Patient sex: M
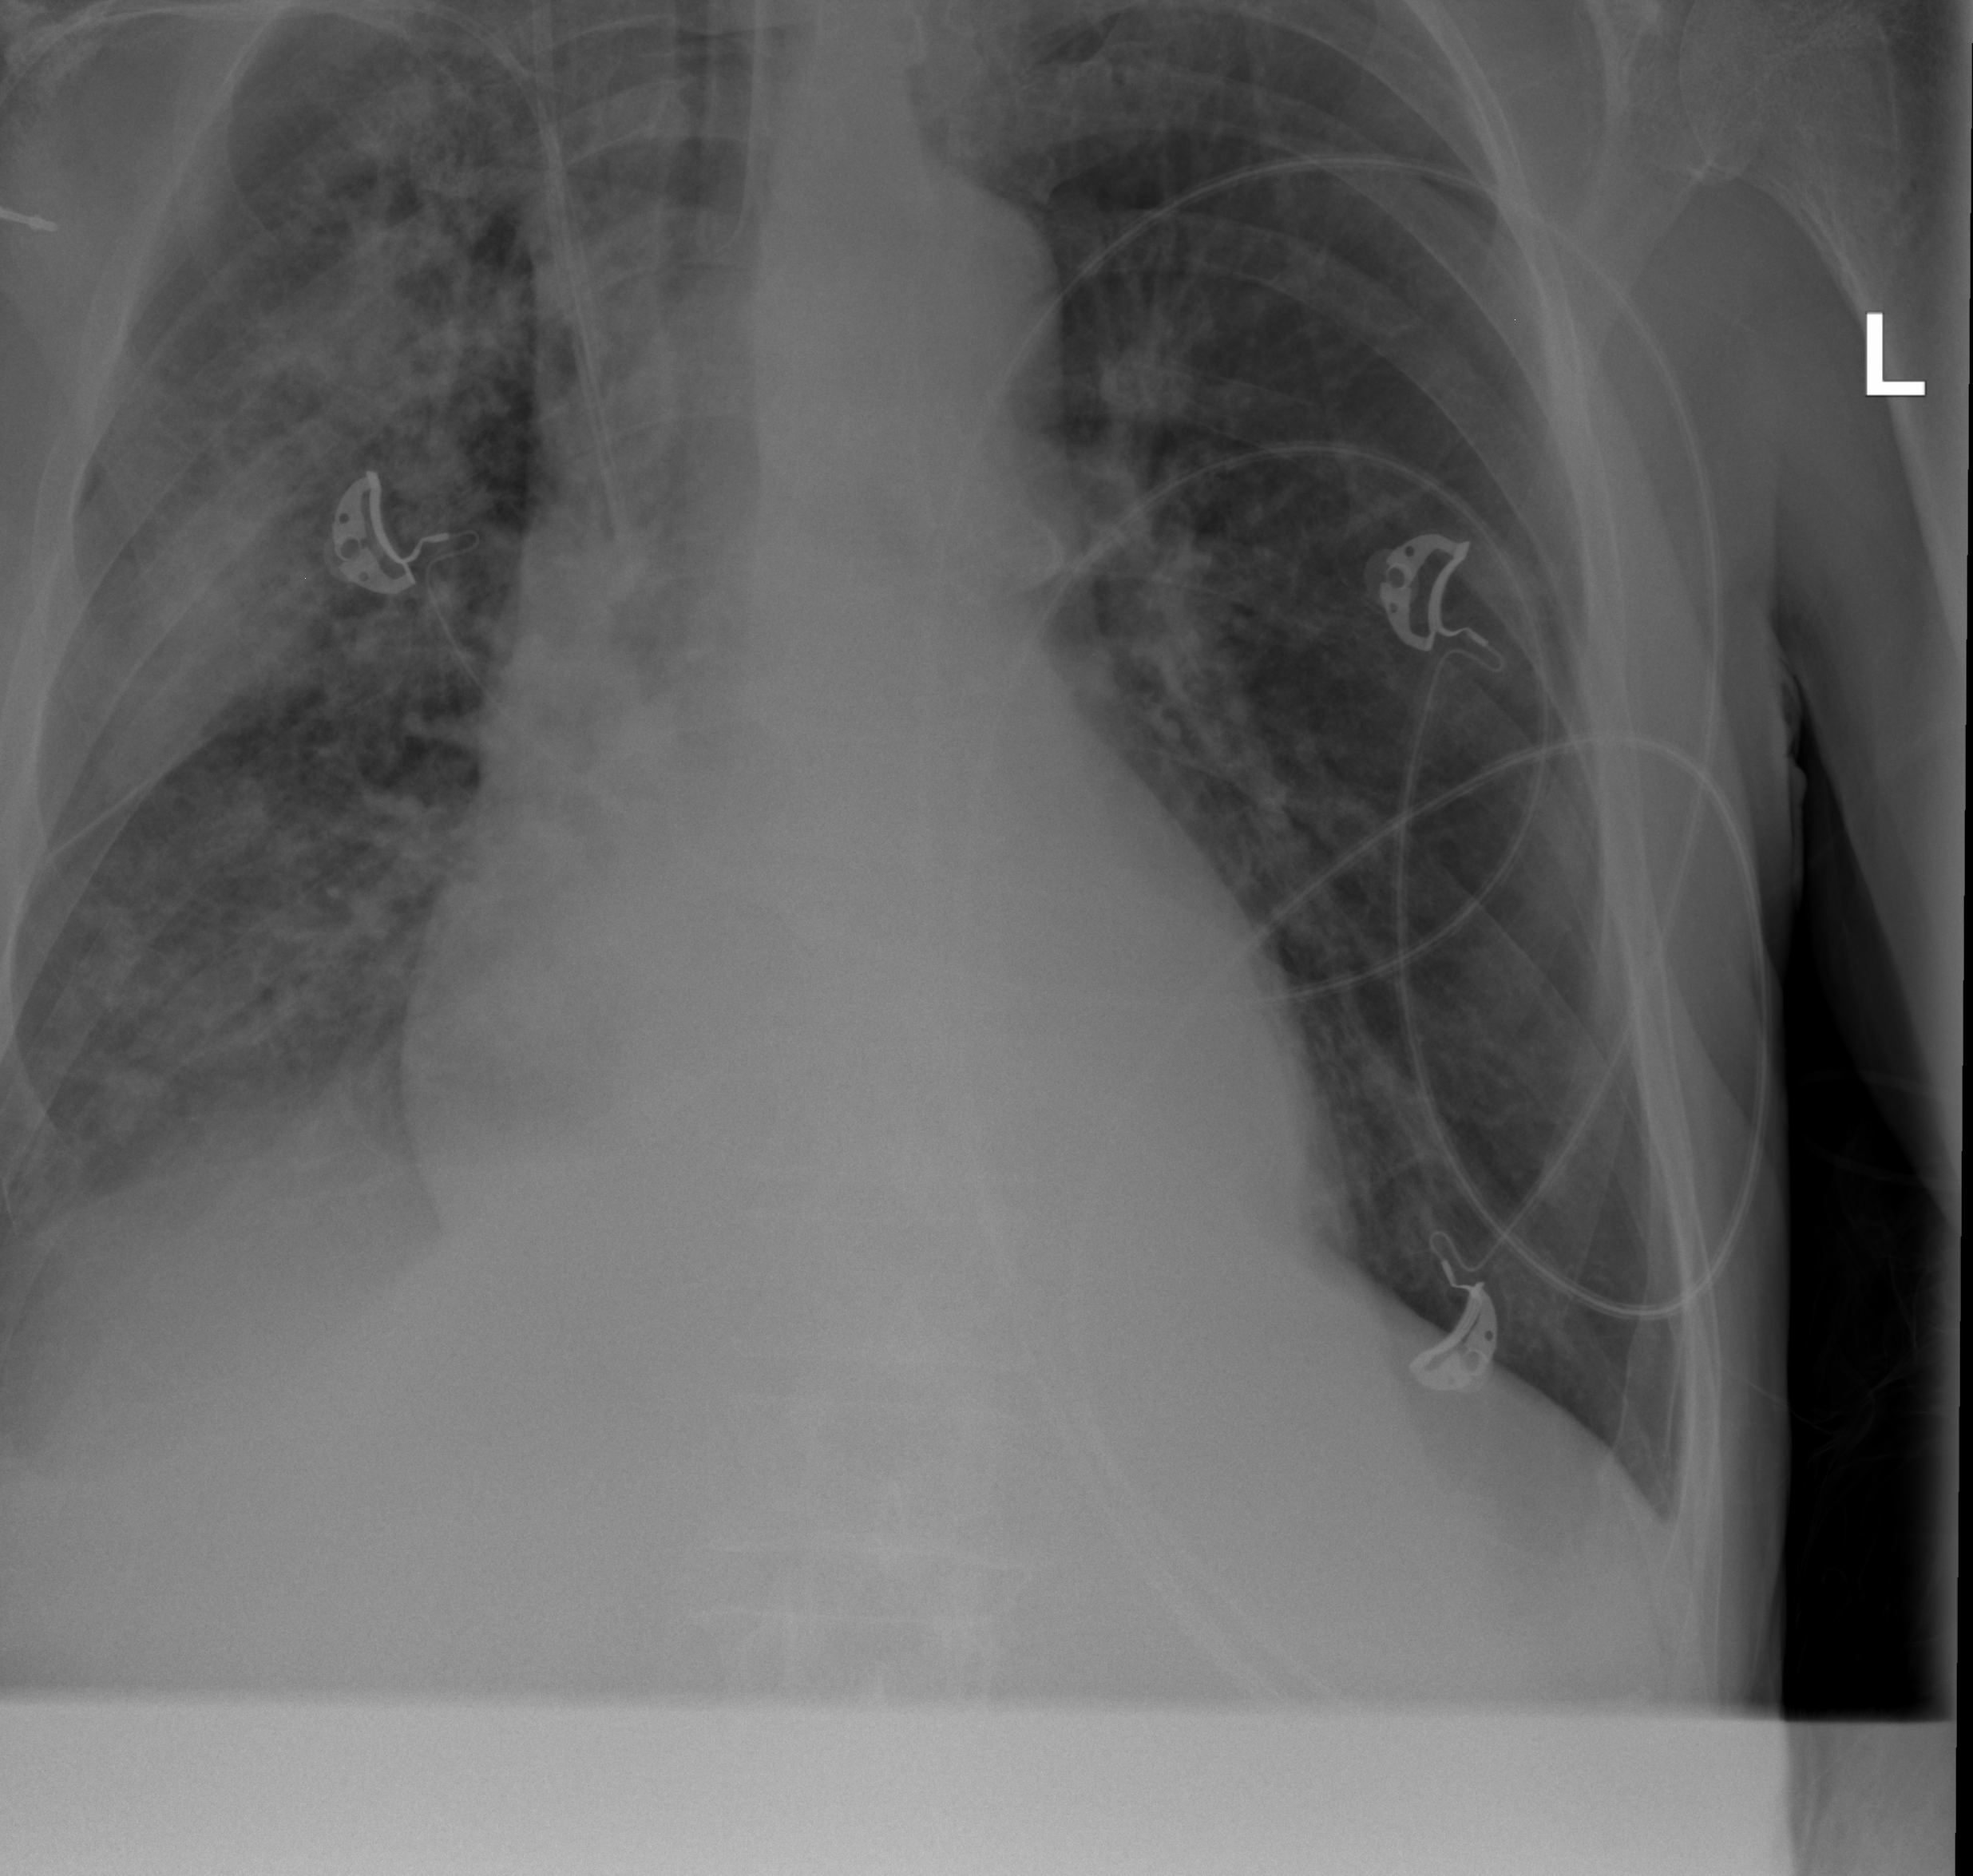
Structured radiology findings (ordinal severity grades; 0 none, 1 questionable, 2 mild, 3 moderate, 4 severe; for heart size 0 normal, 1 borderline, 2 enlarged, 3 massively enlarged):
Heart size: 0
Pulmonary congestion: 0
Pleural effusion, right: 2
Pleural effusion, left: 1
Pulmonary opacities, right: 3
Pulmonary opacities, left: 0
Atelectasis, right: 2
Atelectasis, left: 0